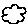
Label: cloud